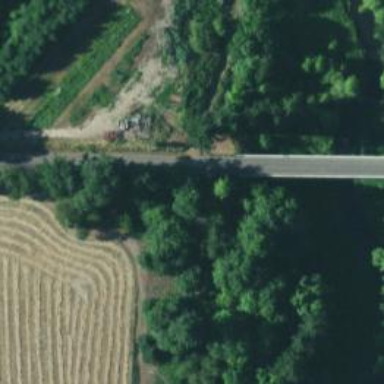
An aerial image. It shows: Tertiary road passing over bridge.